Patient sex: M
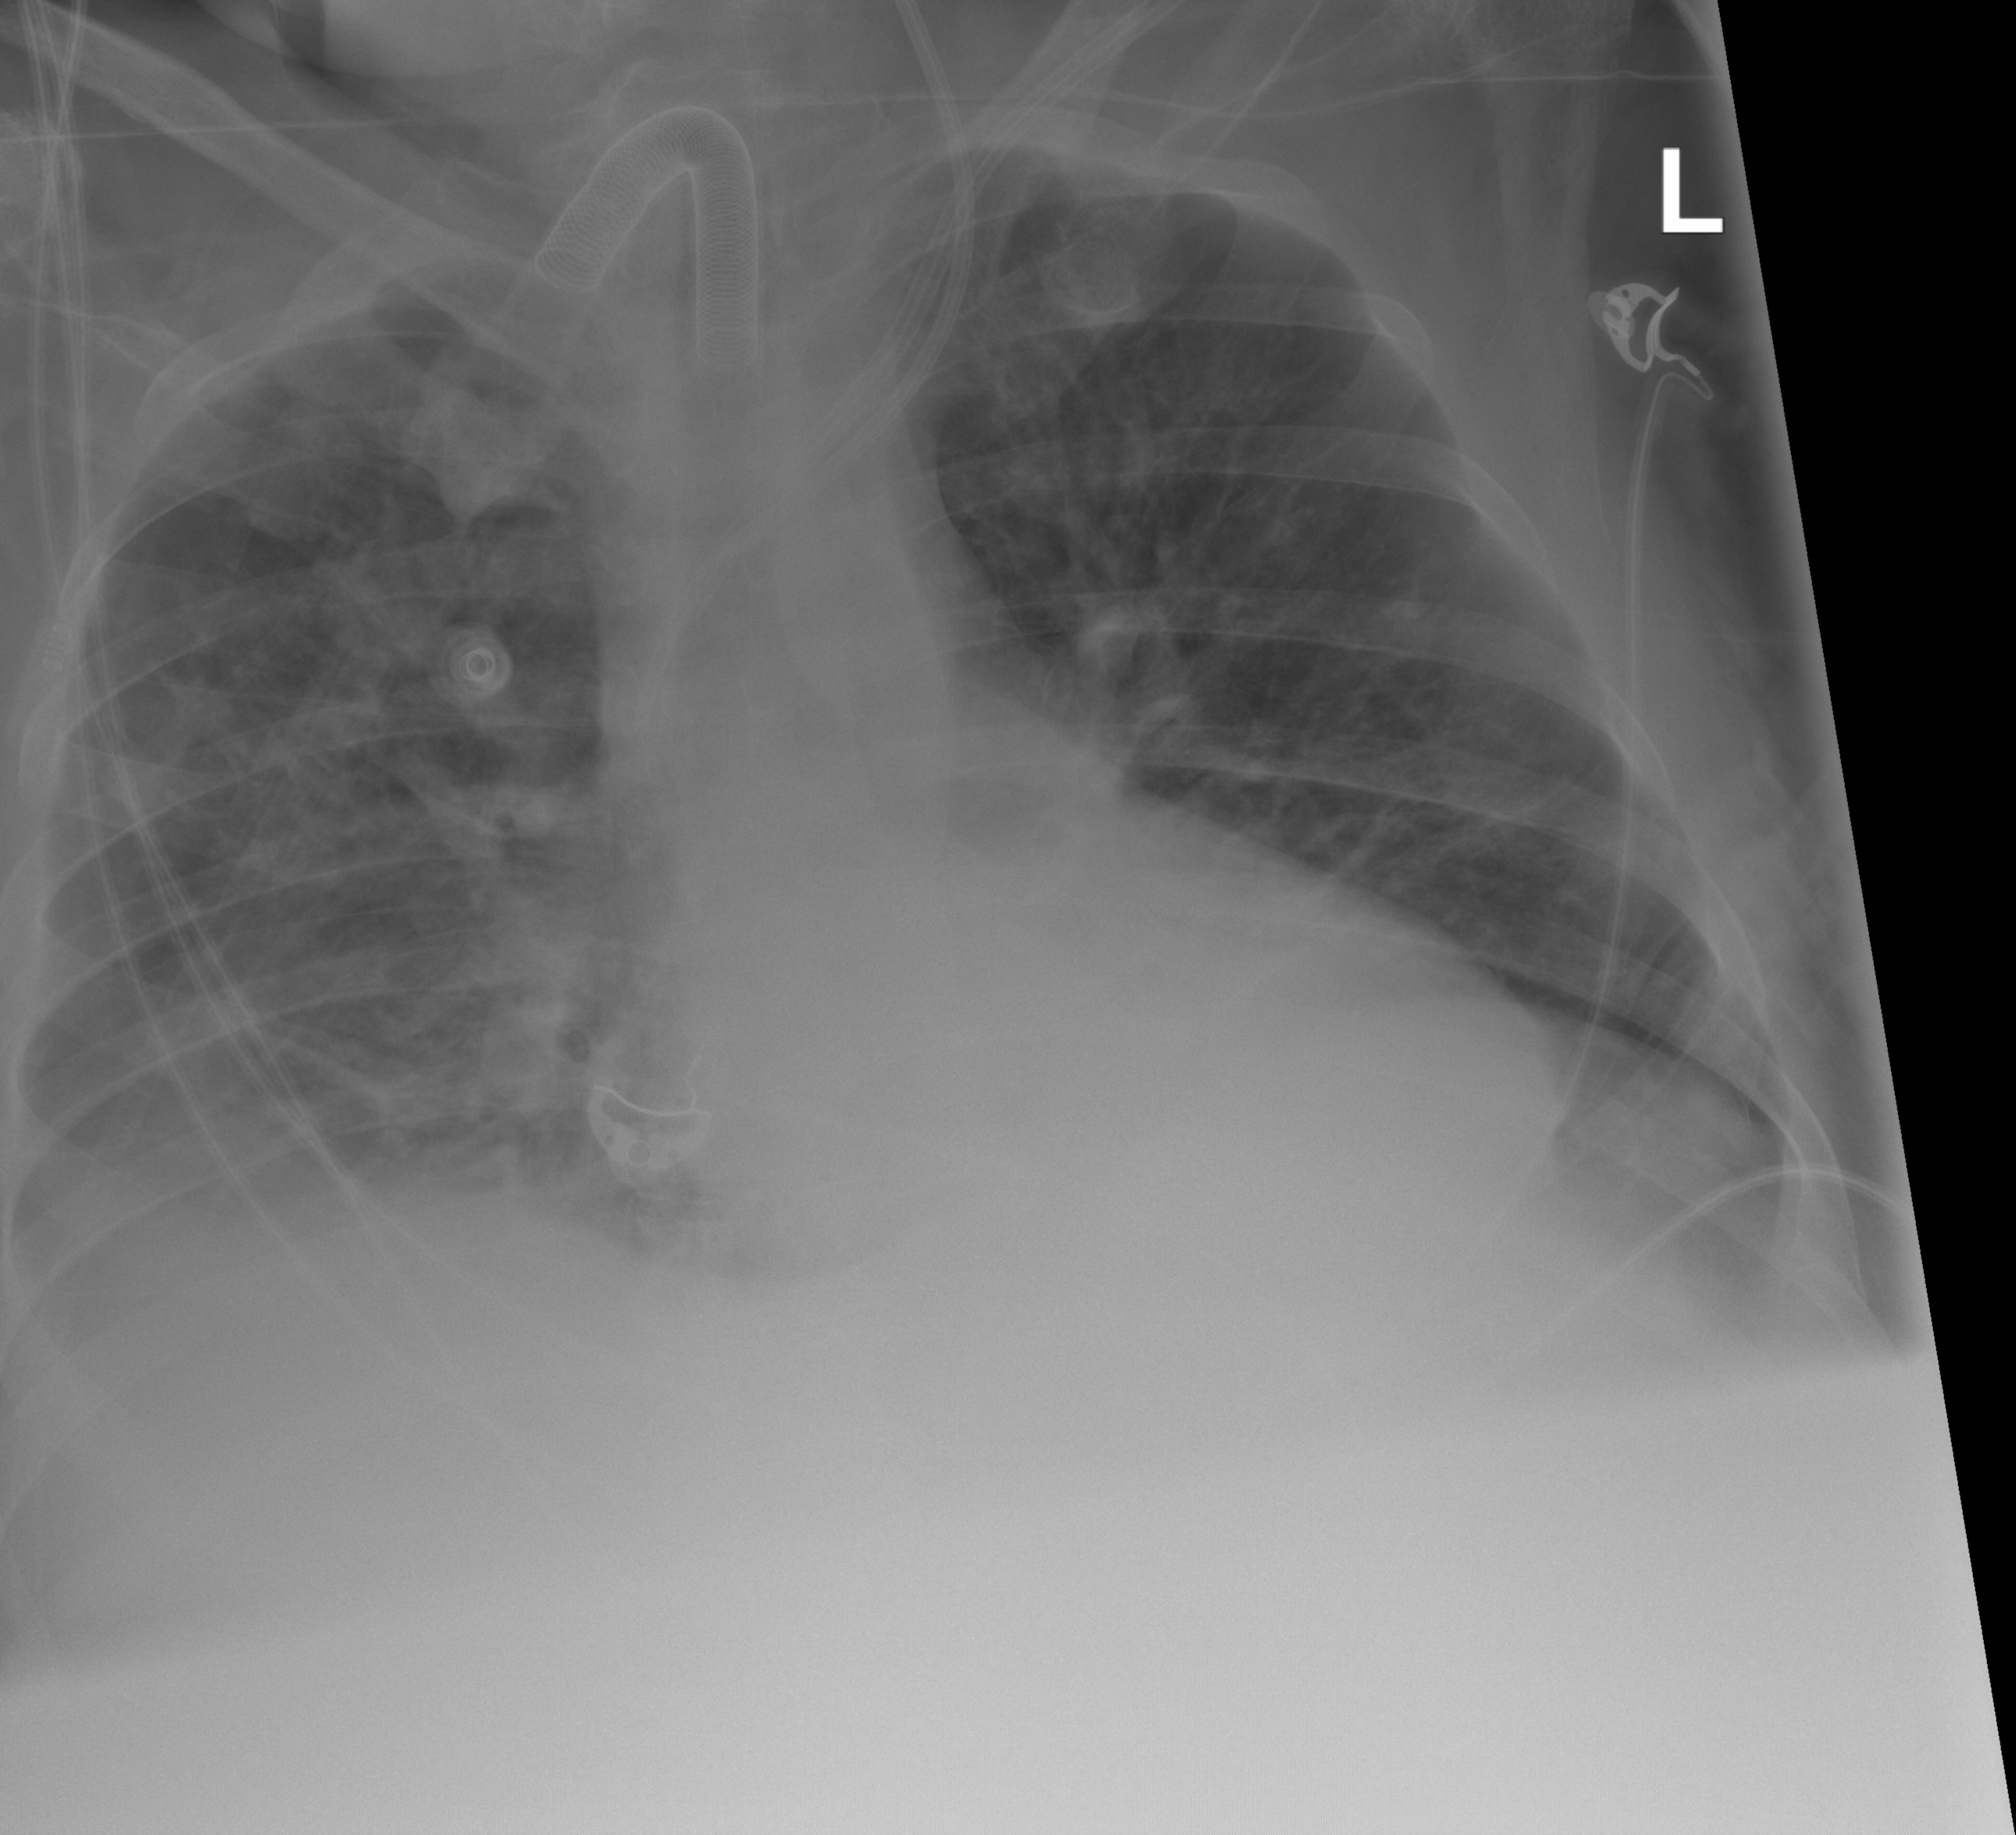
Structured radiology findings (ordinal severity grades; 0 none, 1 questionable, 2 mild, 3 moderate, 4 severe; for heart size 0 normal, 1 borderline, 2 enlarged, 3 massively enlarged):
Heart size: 2
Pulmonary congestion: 2
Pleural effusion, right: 2
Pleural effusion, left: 2
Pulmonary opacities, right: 0
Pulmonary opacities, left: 0
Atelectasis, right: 2
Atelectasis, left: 2